Interaction volume radius: 5 \u00c5
Interaction volume height: 25 \u00c5
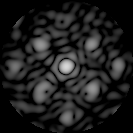
Disorder parameter: 0.4857